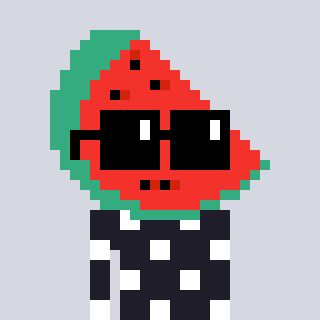
a pixel art character with square black sunglasses, a watermelon-shaped head and a grayscale-colored body on a cool background